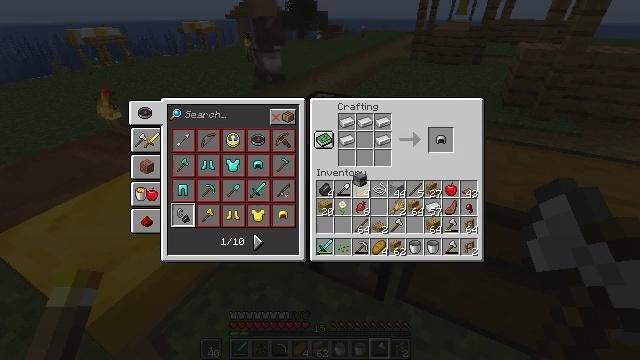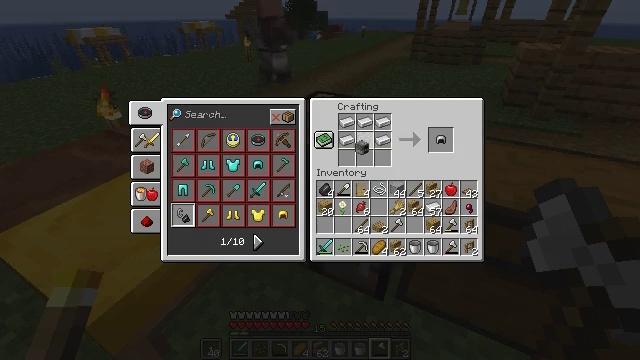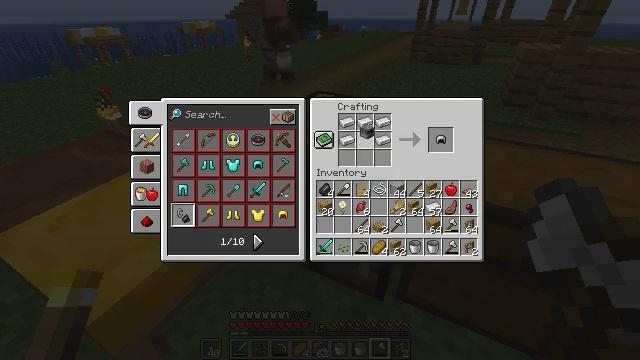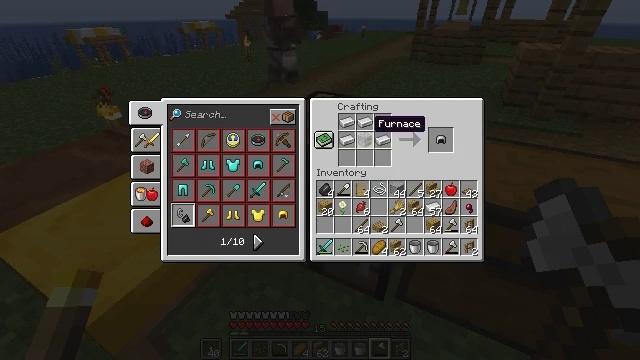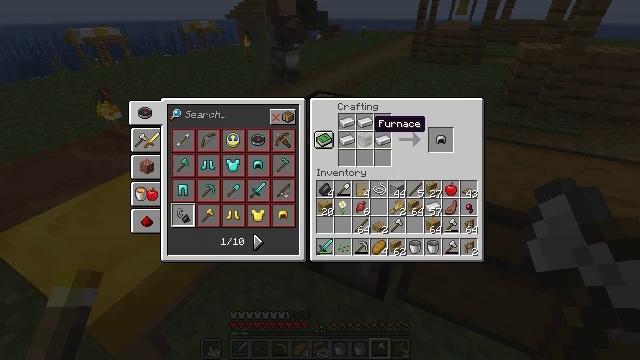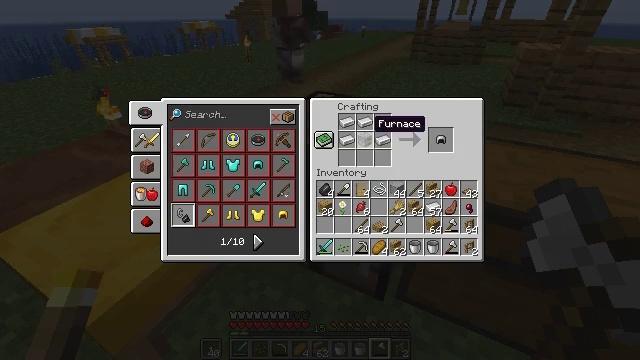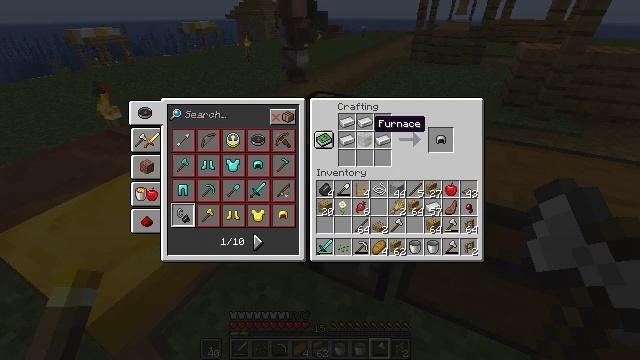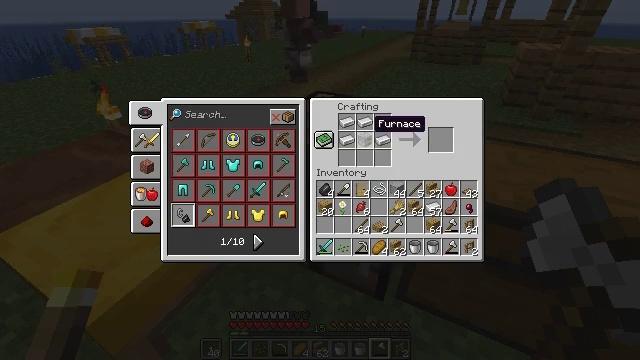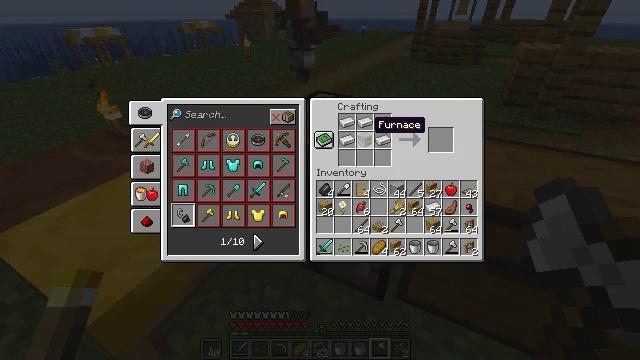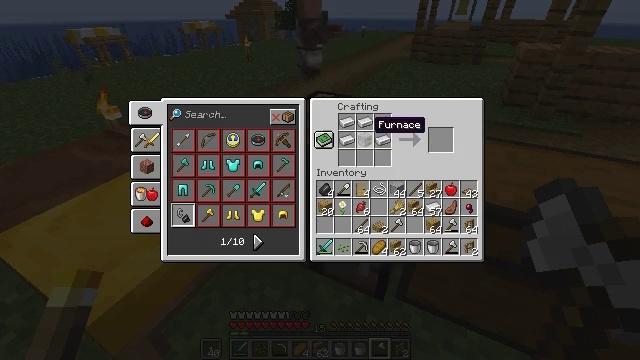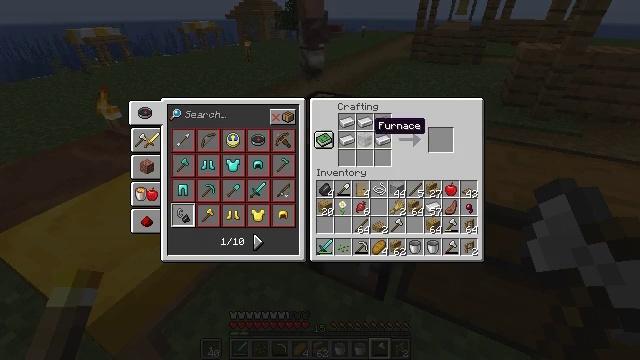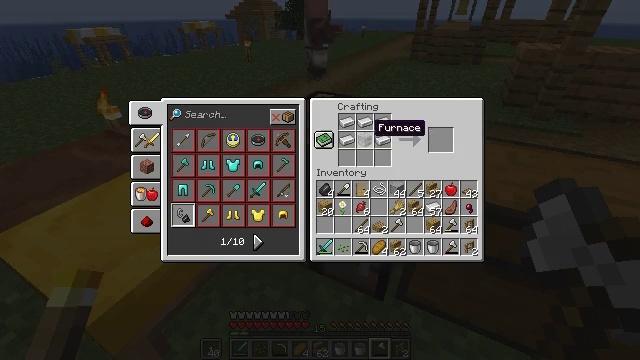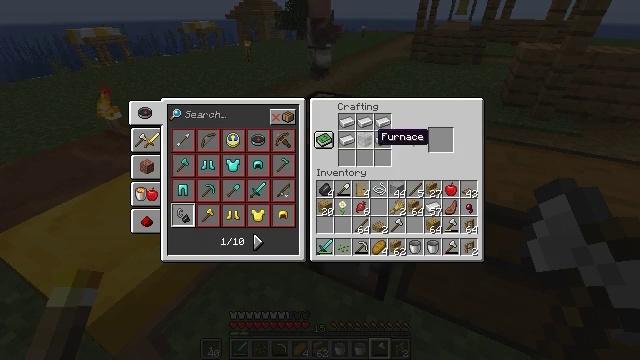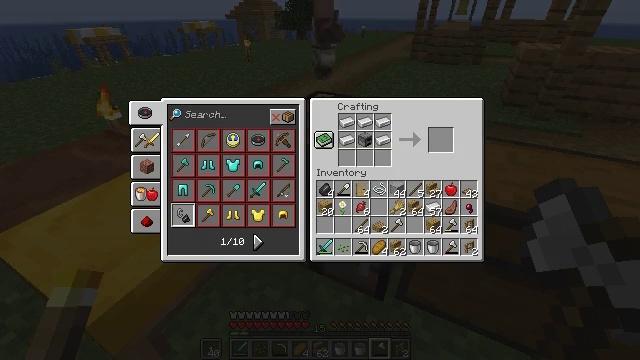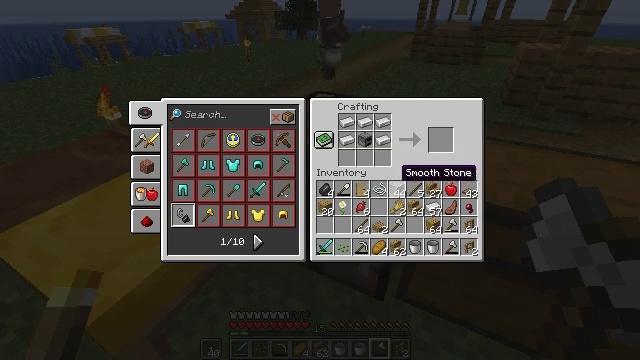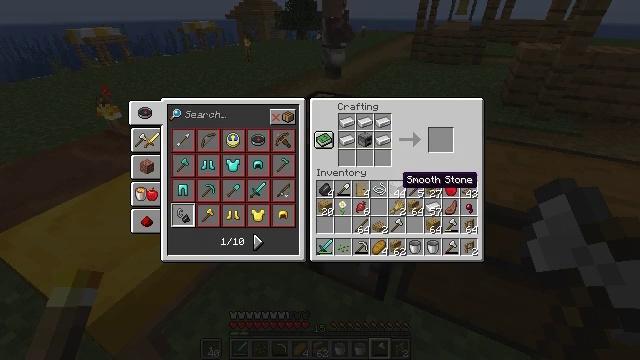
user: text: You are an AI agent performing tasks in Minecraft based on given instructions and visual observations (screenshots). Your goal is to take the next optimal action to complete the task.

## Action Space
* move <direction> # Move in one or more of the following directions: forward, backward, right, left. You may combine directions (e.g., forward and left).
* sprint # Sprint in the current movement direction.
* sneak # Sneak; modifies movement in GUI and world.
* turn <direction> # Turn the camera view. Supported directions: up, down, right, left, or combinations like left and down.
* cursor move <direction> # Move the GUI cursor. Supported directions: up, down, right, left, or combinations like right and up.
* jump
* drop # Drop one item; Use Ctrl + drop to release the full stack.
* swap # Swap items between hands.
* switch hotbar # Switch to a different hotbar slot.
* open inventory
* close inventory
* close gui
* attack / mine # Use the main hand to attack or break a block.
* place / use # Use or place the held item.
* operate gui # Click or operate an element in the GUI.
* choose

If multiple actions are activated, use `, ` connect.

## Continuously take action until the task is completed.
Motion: motion action
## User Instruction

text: Combine a furnace, smooth stone, and iron ingots to craft a blast furnace.
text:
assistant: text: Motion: open gui
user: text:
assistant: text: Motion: cursor move up, operate gui
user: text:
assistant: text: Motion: no_op
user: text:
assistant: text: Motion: no_op
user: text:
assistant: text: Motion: no_op
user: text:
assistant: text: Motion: no_op
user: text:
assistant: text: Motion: no_op
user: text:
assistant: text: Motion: no_op
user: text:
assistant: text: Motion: no_op
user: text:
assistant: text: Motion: no_op
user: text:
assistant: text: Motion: no_op
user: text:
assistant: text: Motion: cursor move down
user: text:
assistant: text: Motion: cursor move right and down
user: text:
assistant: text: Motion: cursor move right and down
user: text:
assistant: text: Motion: cursor move down
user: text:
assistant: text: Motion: no_op
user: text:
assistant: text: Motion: no_op
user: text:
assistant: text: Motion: no_op
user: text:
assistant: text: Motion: operate gui
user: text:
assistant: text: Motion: operate gui
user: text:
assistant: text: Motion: cursor move left and up
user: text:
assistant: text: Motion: cursor move left and up
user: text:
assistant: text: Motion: cursor move left
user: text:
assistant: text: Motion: no_op
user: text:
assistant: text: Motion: no_op
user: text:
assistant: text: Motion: no_op
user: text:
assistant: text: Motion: no_op
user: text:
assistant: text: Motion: no_op
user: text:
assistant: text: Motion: choose
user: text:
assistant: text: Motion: choose